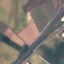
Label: Highway